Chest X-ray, AP view. Patient: 43 years old, sex M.
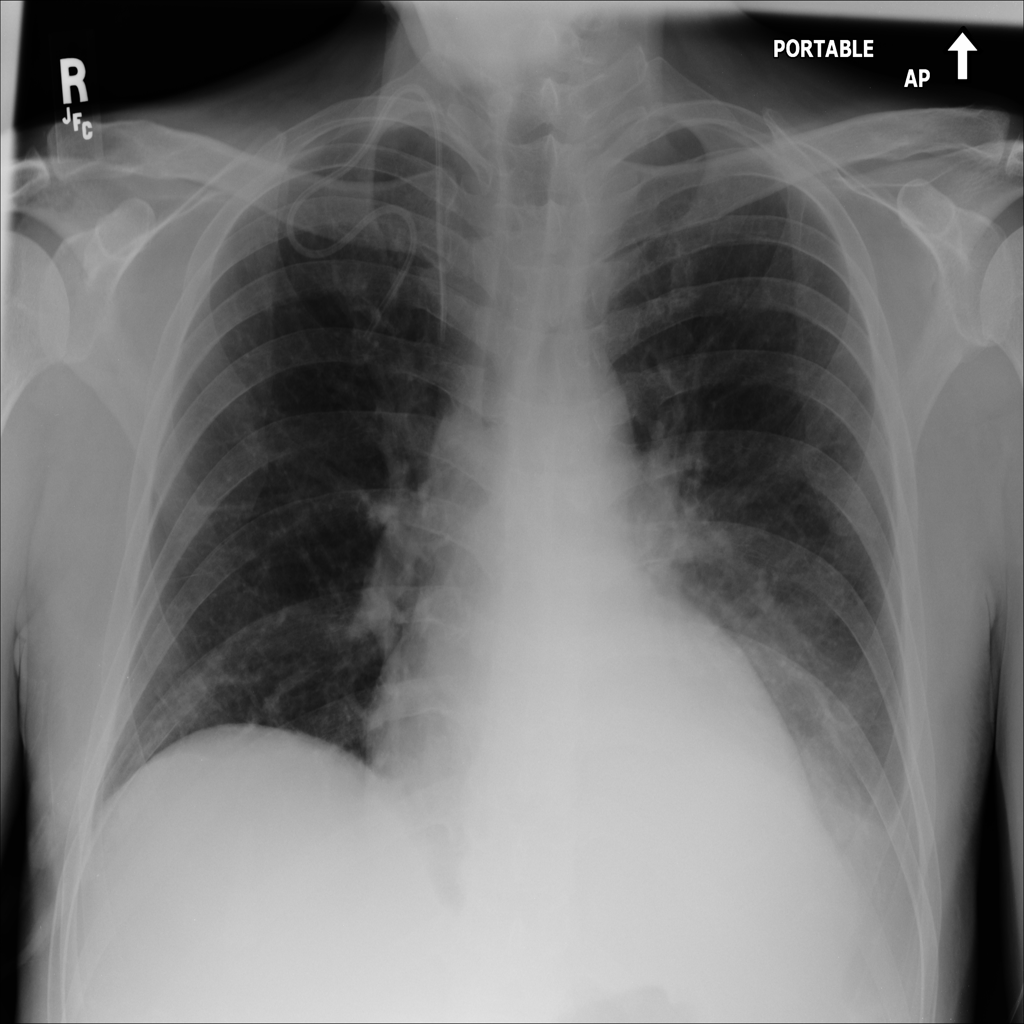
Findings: Atelectasis, Effusion, Infiltration